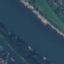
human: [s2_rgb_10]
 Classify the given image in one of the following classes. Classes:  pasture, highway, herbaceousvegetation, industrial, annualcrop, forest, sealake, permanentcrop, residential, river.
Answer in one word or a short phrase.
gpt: River